Aerial crown-view tile of a tropical tree (Barro Colorado Island, Panama), acquired 20250715:
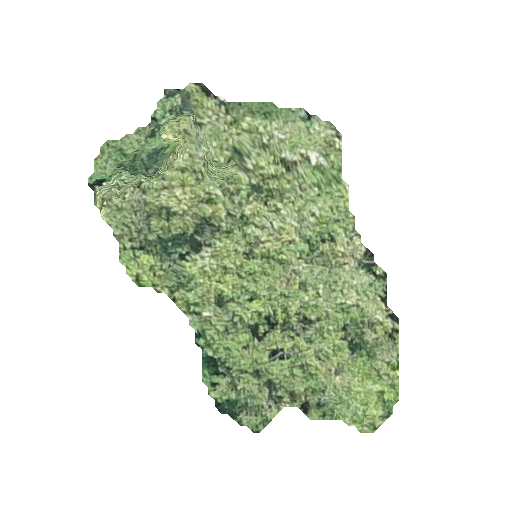
Species: Calophyllum longifolium
GBIF accepted scientific name: Calophyllum longifolium
Crown area: 103.617 m²